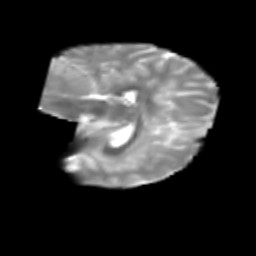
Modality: T2w
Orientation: sagittal
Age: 7
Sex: female
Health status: healthy